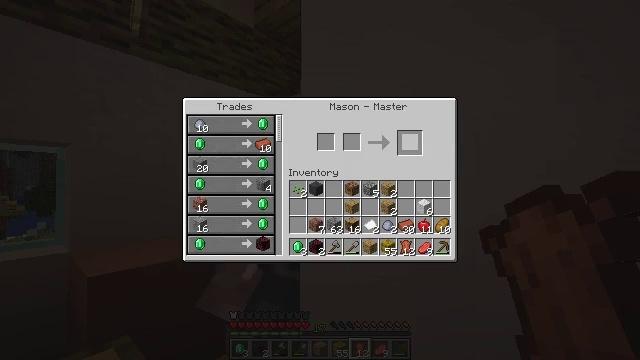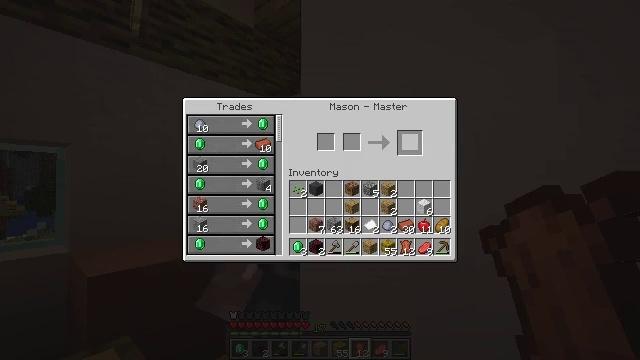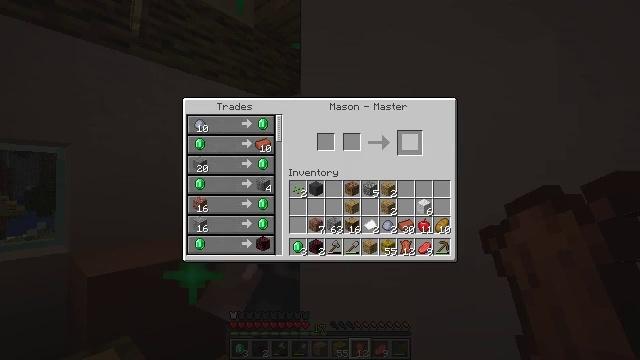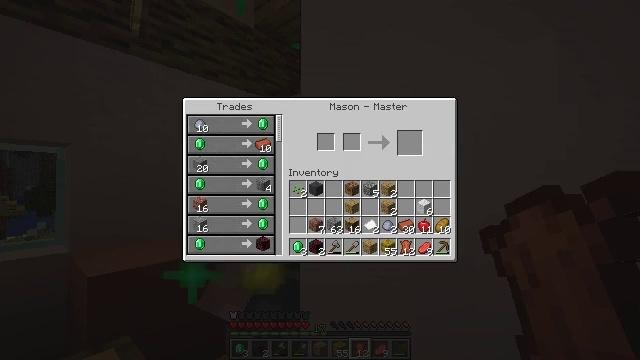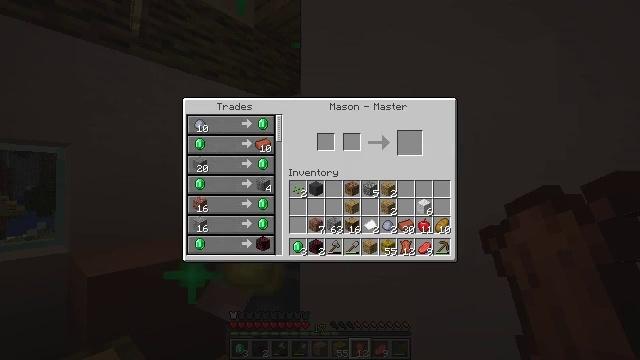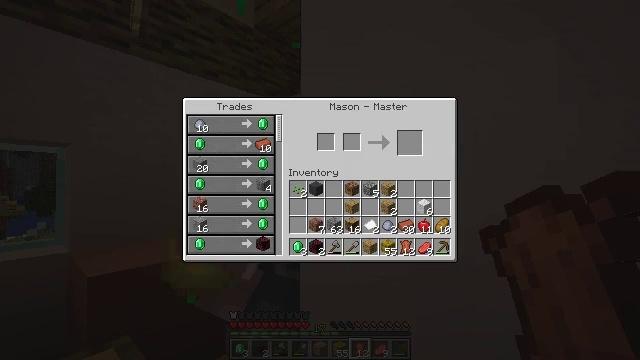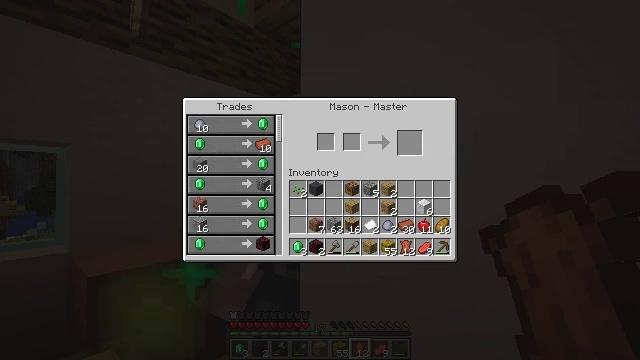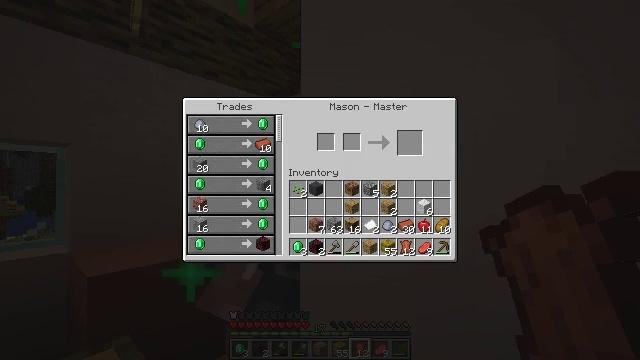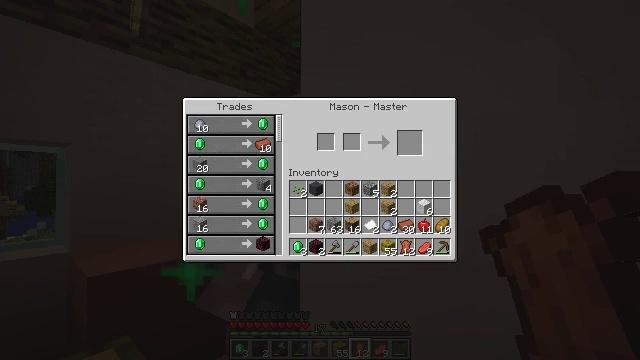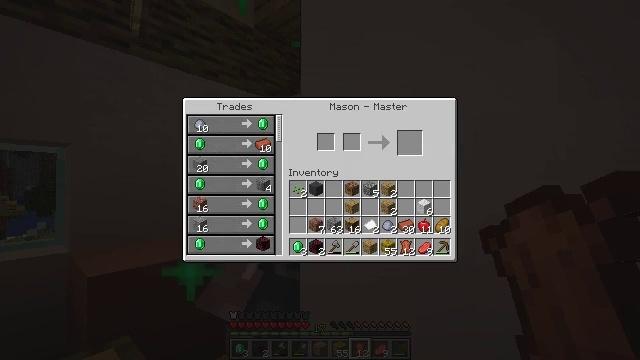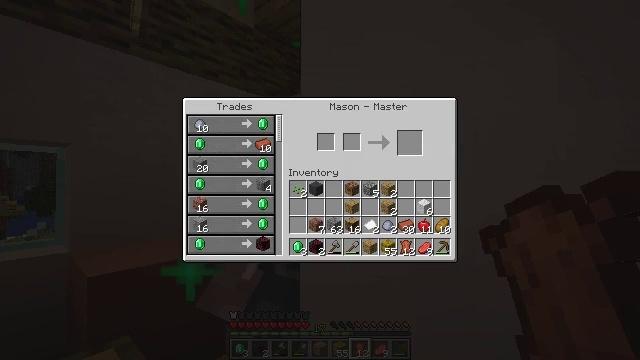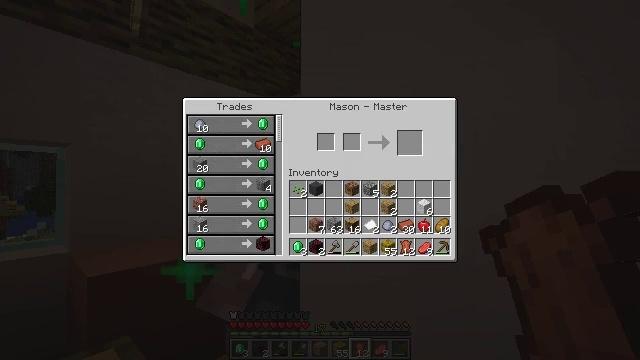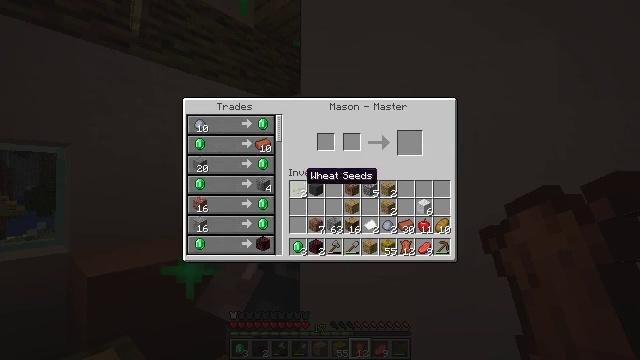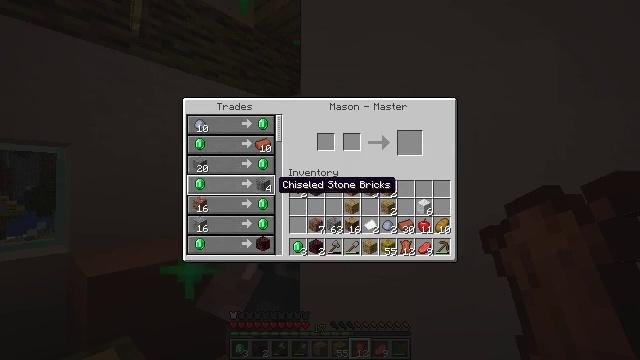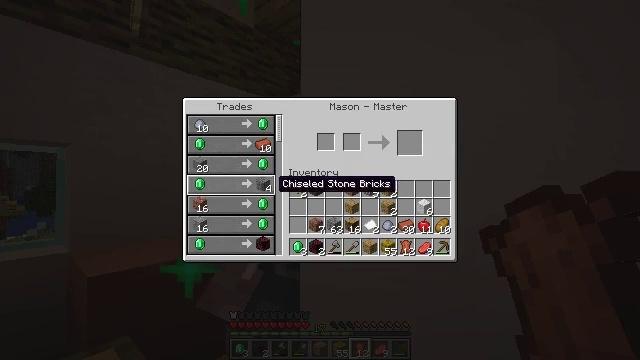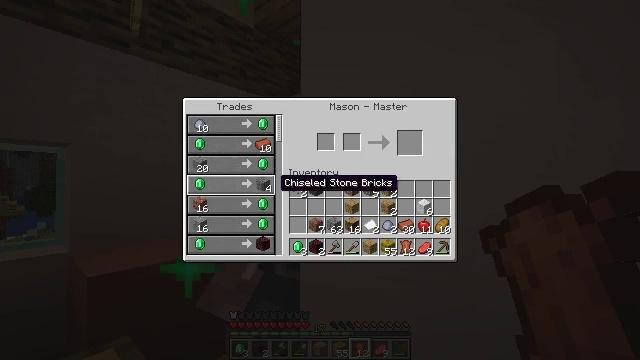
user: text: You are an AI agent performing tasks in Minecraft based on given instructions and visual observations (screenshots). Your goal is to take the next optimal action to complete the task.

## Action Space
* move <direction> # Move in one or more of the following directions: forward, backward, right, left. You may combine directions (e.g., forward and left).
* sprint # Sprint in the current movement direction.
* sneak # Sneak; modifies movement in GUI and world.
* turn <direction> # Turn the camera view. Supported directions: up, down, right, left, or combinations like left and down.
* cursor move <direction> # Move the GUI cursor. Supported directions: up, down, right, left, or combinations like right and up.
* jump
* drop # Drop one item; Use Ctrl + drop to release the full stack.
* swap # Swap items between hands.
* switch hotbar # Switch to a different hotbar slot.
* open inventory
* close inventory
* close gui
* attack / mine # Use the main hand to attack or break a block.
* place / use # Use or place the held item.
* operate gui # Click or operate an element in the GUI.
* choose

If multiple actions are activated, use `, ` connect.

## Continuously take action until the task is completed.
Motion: motion action
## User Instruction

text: Craft four nether quartz into a quartz block on the crafting table.
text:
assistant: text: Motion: sneak, open gui
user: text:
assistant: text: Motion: sneak
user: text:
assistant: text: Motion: sneak
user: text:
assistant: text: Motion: sneak
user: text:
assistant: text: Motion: sneak
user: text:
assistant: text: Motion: sneak
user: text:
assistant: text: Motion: sneak
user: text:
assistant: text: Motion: sneak
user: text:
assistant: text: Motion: sneak
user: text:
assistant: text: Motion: sneak, cursor move left and down
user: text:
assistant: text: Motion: sneak, cursor move left and down
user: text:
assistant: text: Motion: sneak, cursor move left and down
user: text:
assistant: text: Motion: sneak, cursor move left and down
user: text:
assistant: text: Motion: sneak
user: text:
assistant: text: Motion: sneak
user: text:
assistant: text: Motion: no_op
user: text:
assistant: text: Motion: no_op
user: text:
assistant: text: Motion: cursor move left
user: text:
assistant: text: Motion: cursor move left
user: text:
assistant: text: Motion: no_op
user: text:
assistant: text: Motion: no_op
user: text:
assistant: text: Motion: no_op
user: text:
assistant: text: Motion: no_op
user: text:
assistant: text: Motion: cursor move down
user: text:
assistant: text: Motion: cursor move down
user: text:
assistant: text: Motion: cursor move down
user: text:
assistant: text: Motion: no_op
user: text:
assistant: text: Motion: no_op
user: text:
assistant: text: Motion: no_op
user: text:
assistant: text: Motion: no_op